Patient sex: M
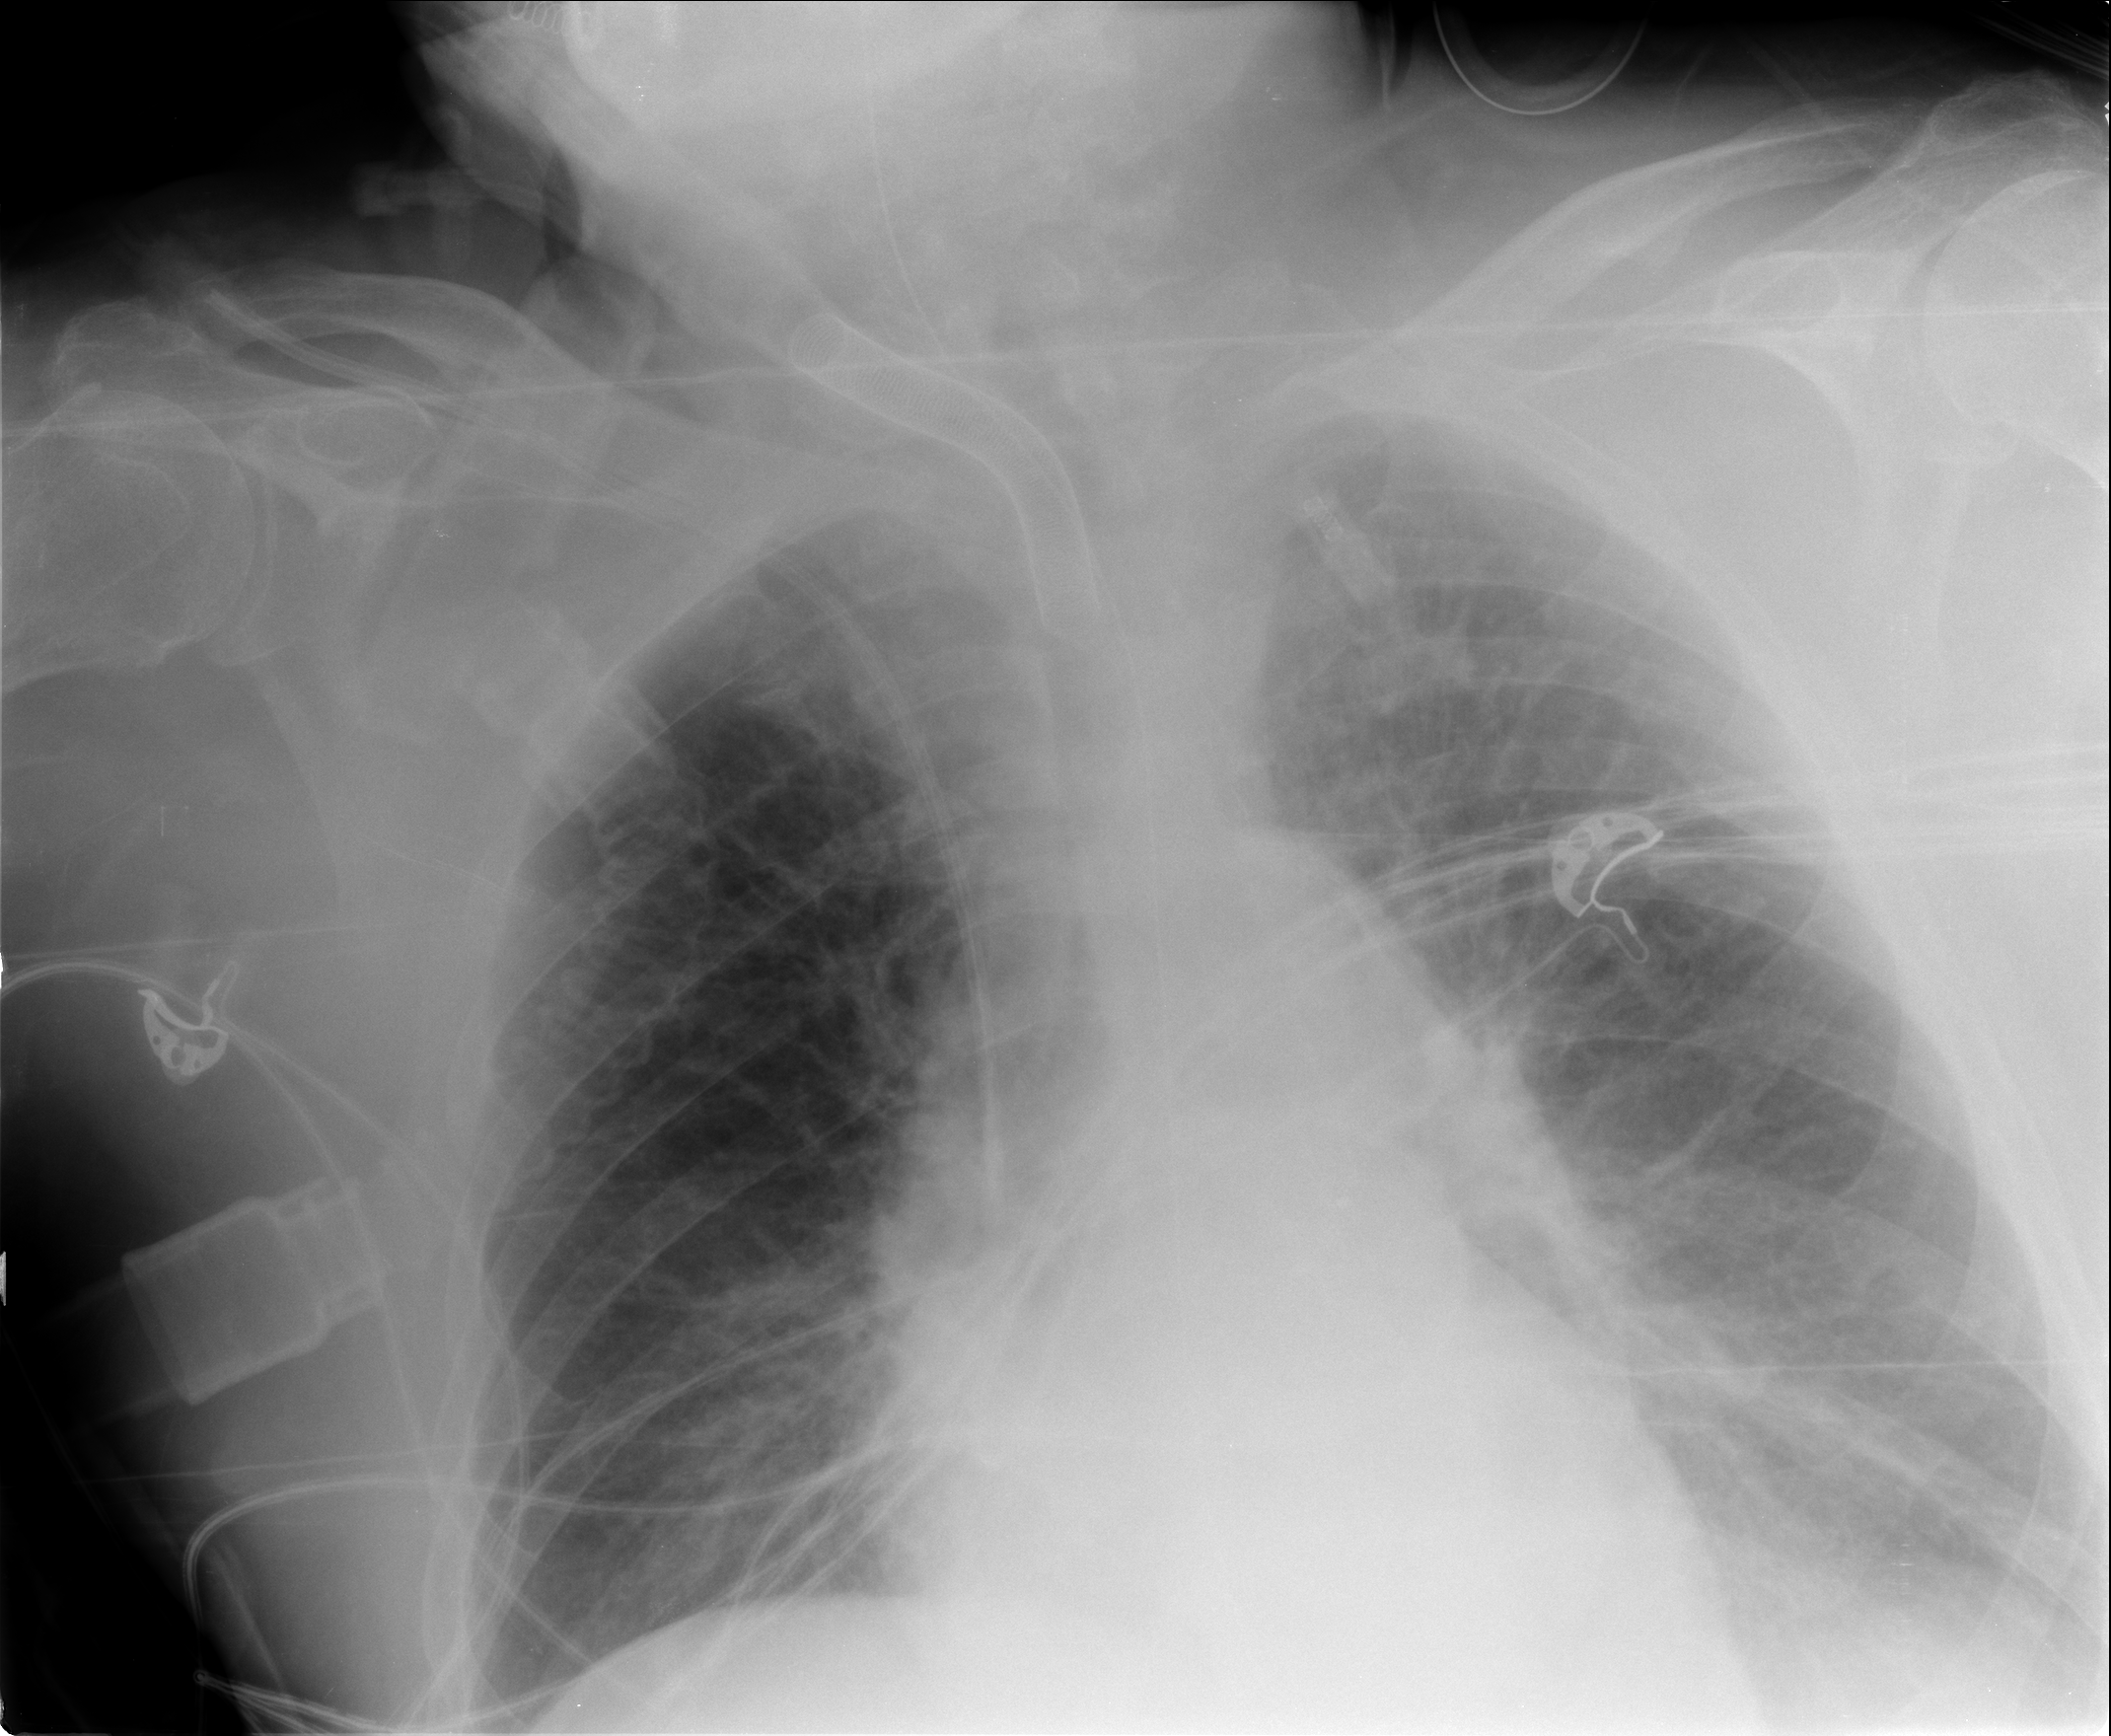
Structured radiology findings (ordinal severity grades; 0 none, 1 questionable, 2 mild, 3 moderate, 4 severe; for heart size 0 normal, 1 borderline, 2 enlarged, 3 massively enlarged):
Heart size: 2
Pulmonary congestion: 2
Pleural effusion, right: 2
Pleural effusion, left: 2
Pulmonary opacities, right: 0
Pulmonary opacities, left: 0
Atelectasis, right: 2
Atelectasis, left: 0